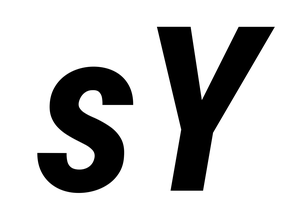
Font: Roboto-Italic_Condensed_Bold_Italic